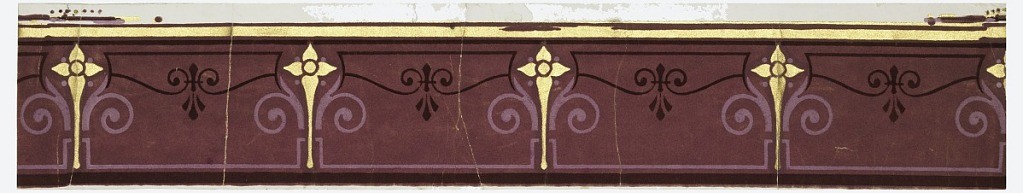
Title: Border
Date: ca. 1860
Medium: Block-printed and flocked
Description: Narrow border, with stylized floral motif, in pink and gold, on a burgundy flock ground. A gold band runs along the top edge.